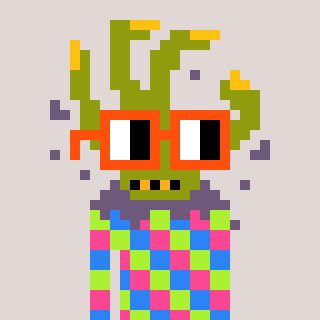
a pixel art character with square orange glasses, a zombie-hand-shaped head and a darkbrown-colored body on a warm background